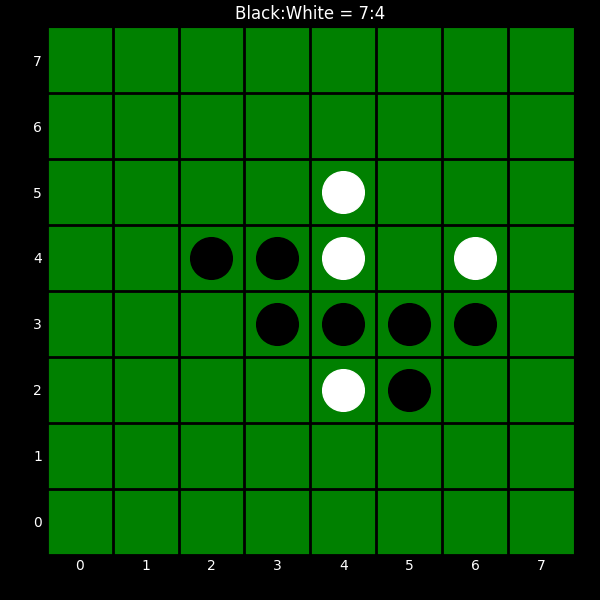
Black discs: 7
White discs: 4